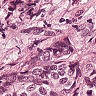
Metastatic tissue present: yes